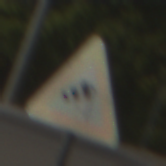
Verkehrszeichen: SeitenwindVonRechts
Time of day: MorningAfternoon
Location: Outdoor (Suburban)
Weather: Clear
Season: NotSpecified
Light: Natural